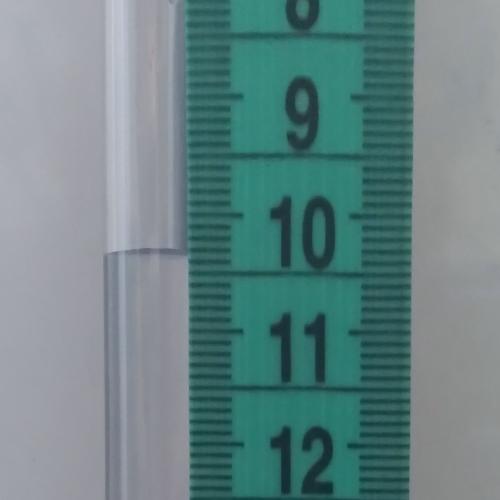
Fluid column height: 10.3 cm